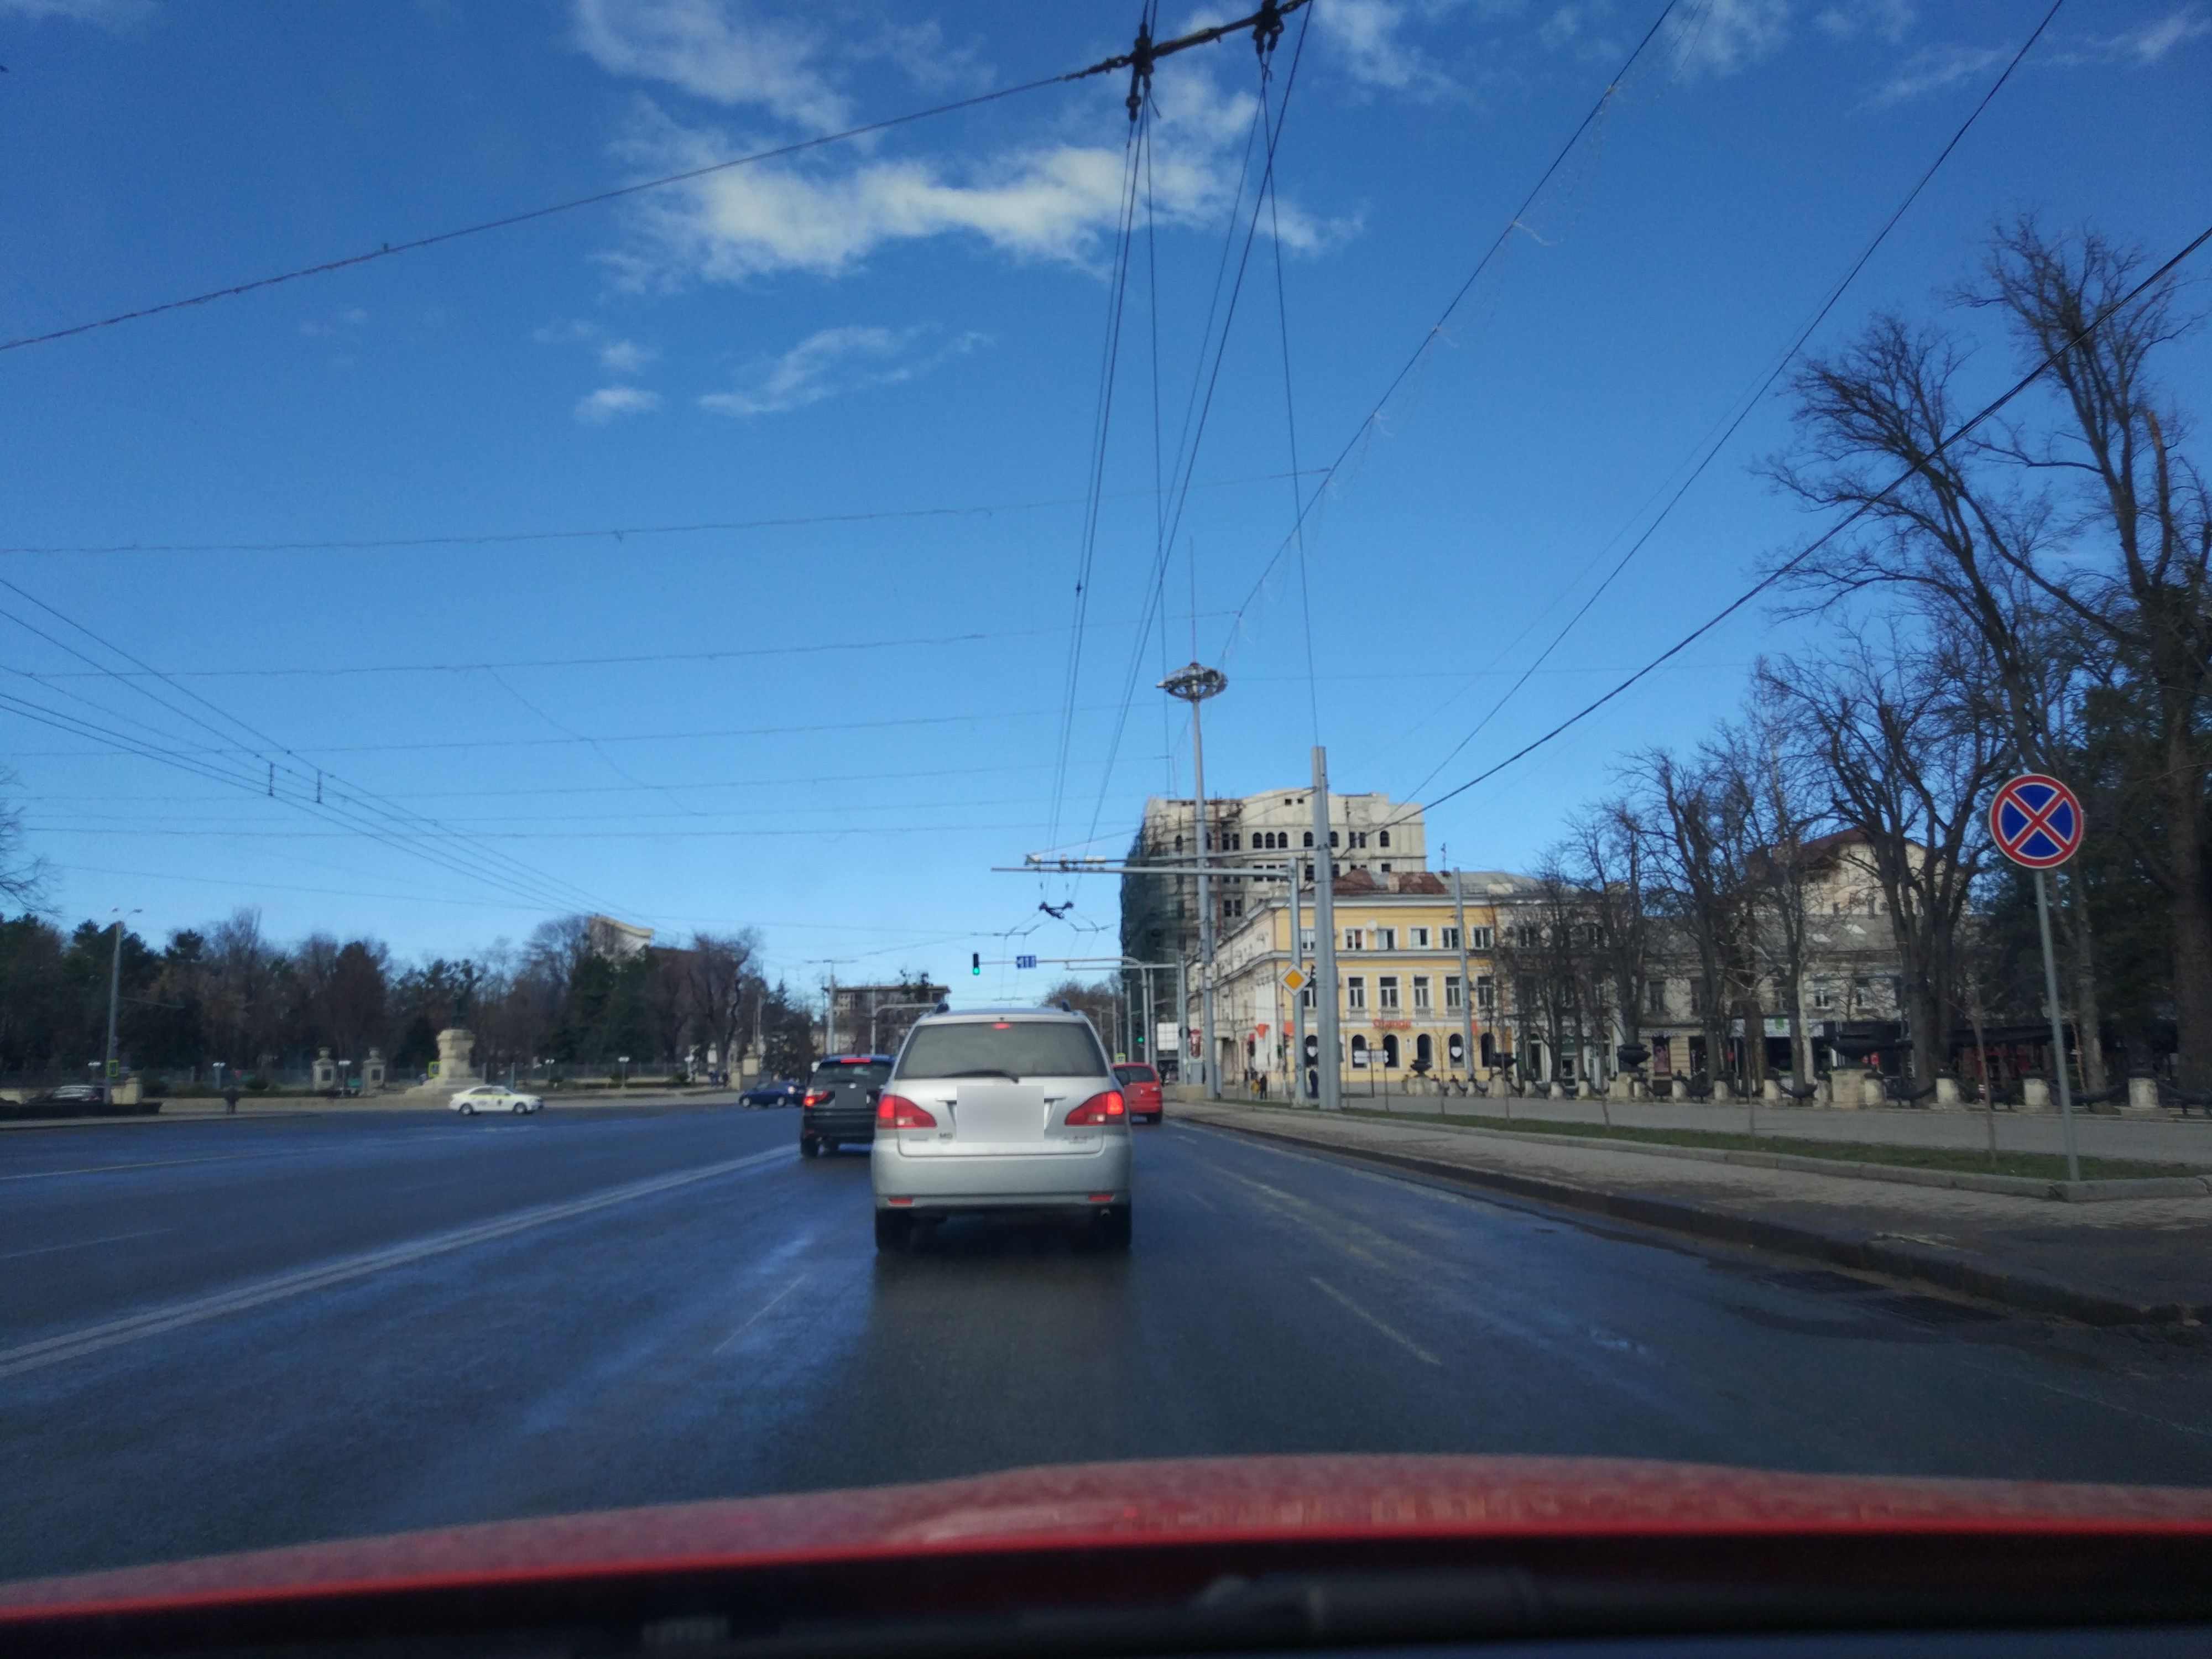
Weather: clear
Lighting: day
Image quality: good
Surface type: driving surface
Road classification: footway
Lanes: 6
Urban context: urban centre
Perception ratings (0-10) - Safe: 8.09, Lively: 6, Beautiful: 2.77, Boring: 2.8, Depressing: 1.95, Wealthy: 5.86